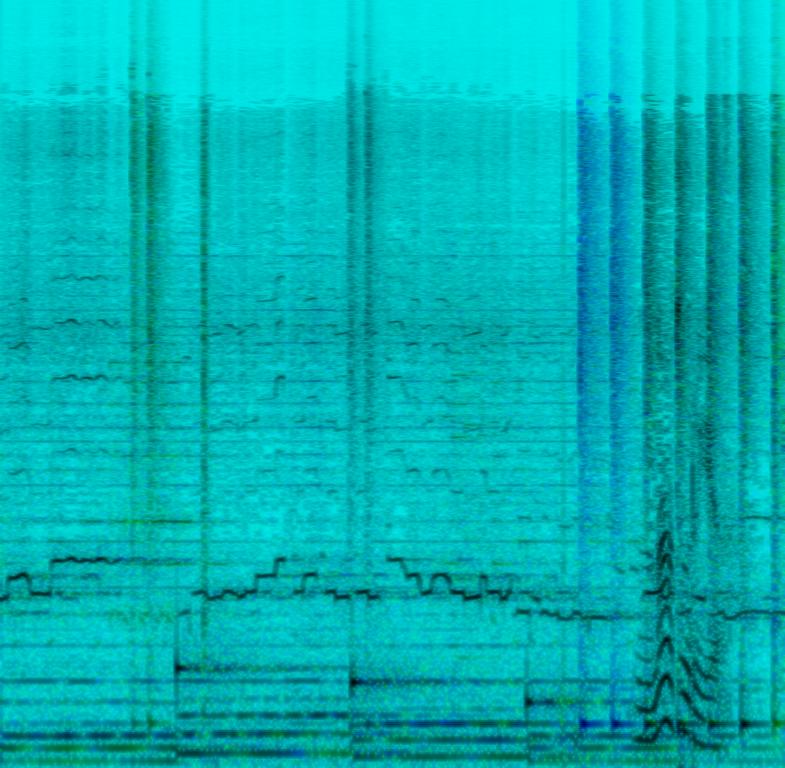
A female singer sings this sultry vocals. The song is medium tempo with traditional Arabic percussions playing steadily, tambourine percussion, keyboard accompaniment and a strong bass-line. The song is romantic and passionate. The audio quality is poor.